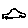
Label: car